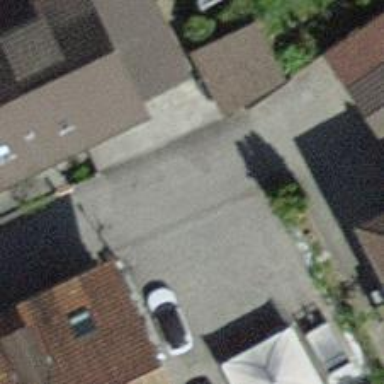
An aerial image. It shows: Residential road with asphalt surface and no sidewalks.